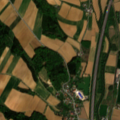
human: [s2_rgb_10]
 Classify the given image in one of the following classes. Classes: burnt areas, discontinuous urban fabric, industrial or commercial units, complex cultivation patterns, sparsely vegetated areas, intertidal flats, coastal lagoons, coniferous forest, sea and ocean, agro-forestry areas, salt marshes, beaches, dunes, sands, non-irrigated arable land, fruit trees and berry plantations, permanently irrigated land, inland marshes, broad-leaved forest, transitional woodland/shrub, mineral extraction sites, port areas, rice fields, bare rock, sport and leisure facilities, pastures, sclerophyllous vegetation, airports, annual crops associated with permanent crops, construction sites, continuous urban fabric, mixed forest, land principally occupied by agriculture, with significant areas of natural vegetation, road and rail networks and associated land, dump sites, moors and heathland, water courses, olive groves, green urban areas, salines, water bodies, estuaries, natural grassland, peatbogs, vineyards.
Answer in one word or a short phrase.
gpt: discontinuous urban fabric, non-irrigated arable land, complex cultivation patterns, mixed forest